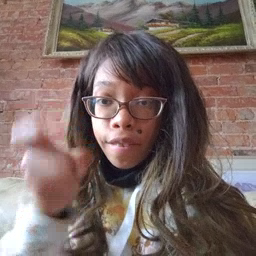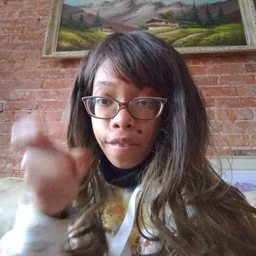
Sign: gift